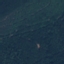
Land use / land cover class: Forest